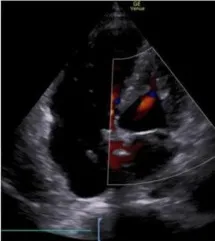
Echocardiogram shows biatrial thrombosis, atrial defect or patent foramen ovale. Apical four-chamber view, small atrial defect or patent foramen ovale.
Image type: radiology (ultrasound)